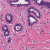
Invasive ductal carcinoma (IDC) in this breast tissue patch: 0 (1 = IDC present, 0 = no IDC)